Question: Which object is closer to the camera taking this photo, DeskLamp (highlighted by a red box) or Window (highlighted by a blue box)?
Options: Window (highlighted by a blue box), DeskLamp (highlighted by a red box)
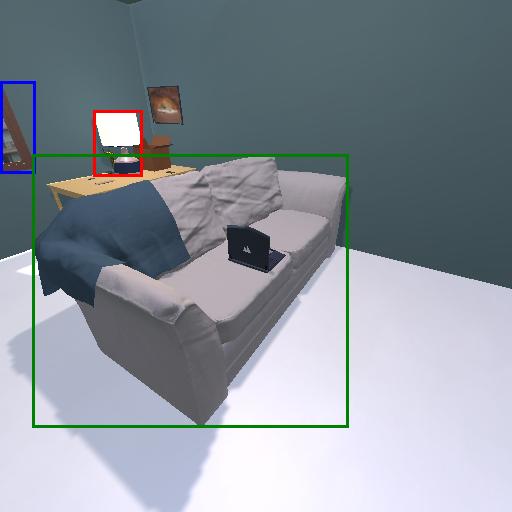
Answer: Window (highlighted by a blue box)